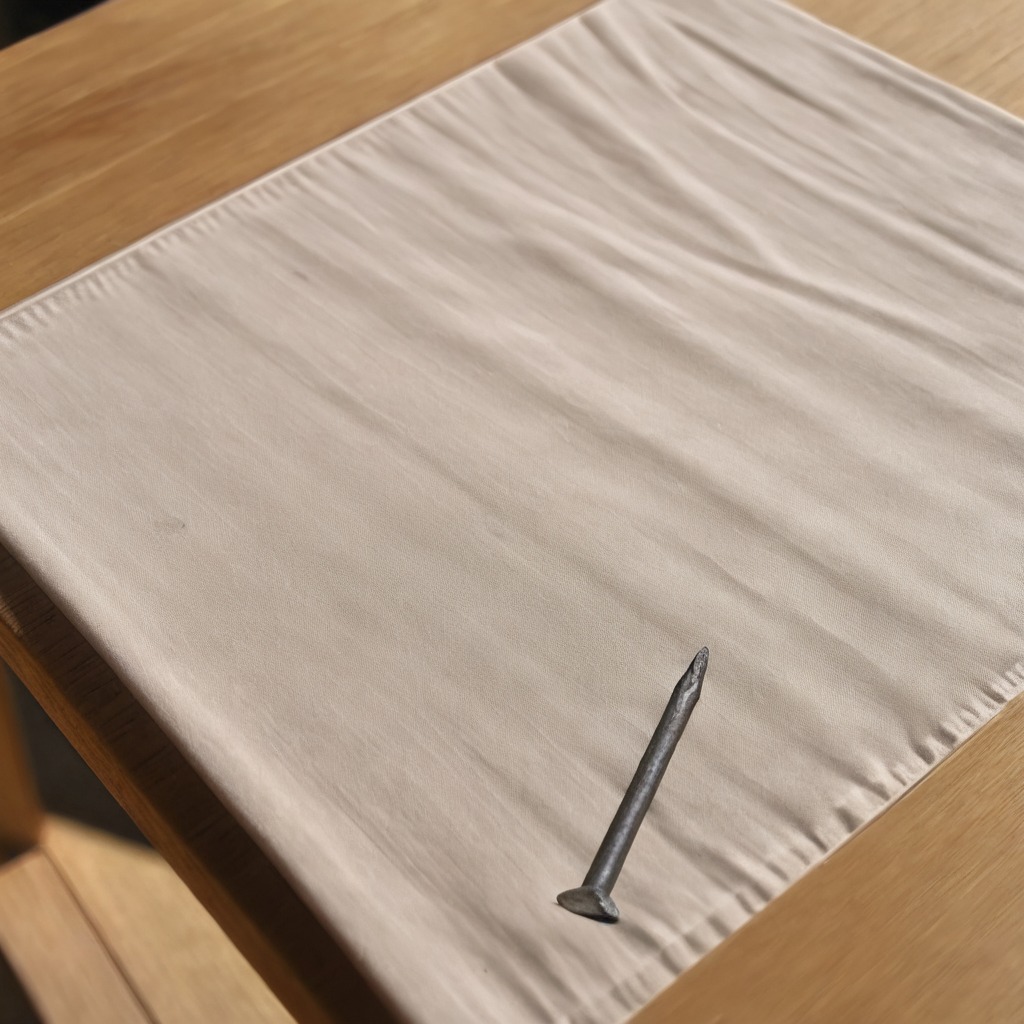
A nail is lying on a wooden table in an outdoor workshop during daytime bright natural light soft shadows worn but beneath the cloth.